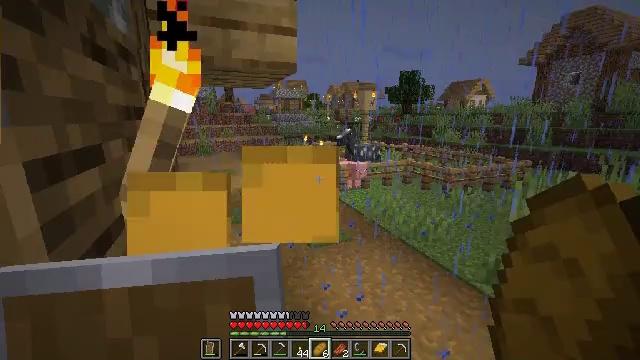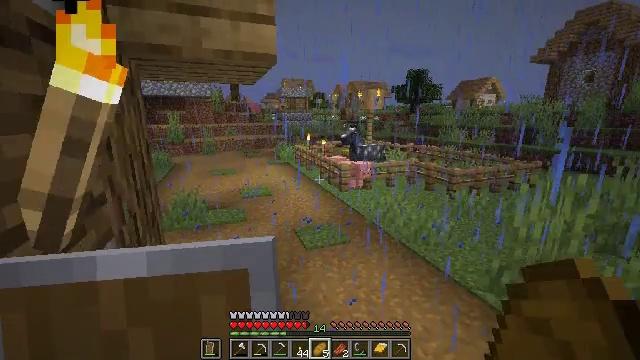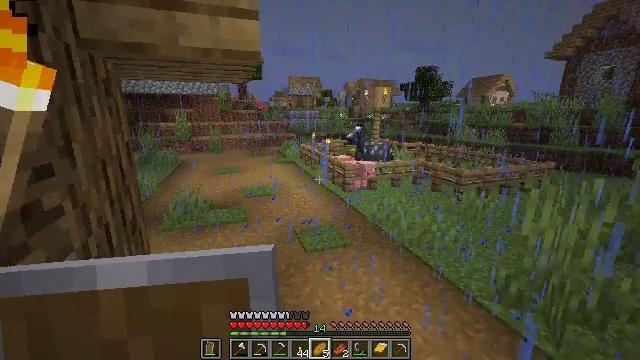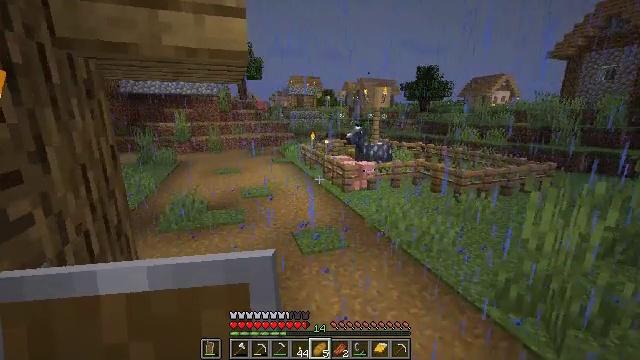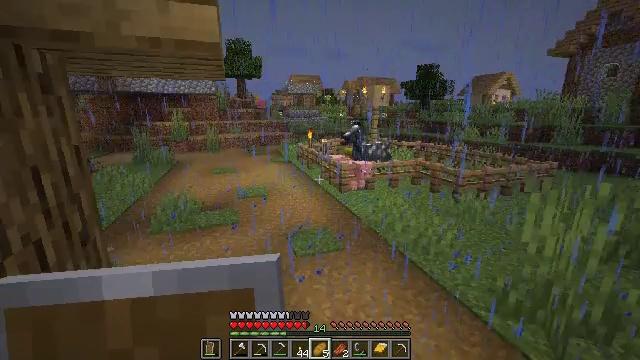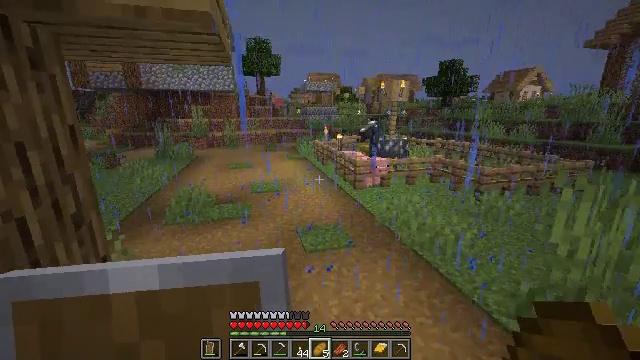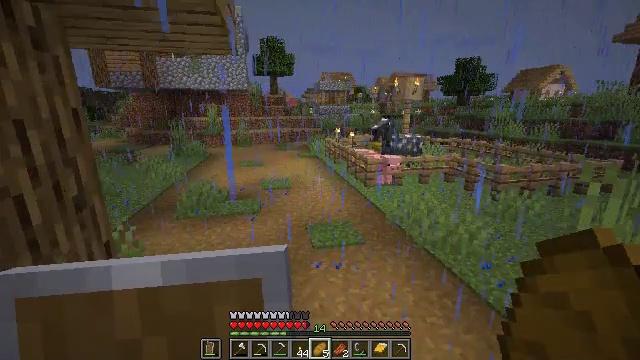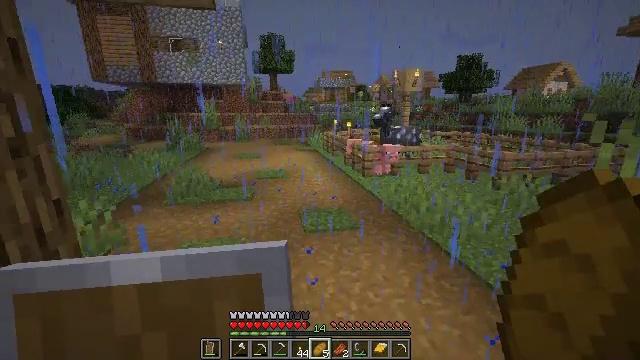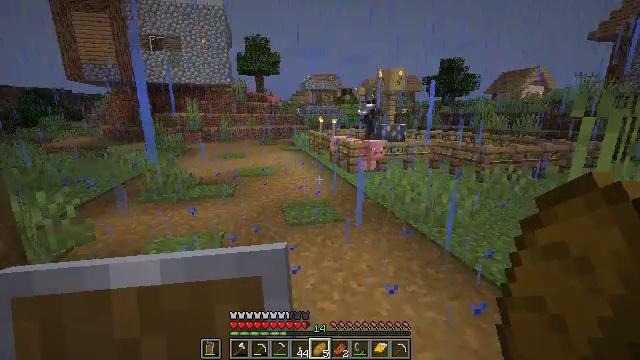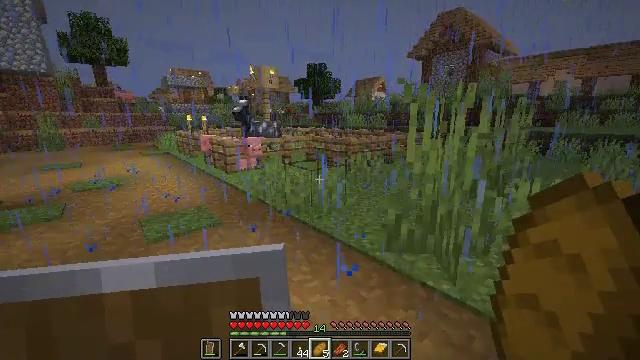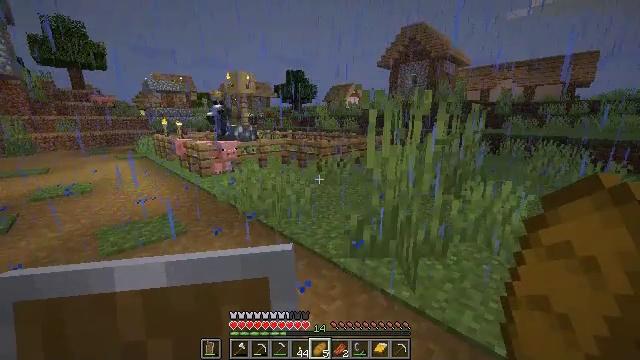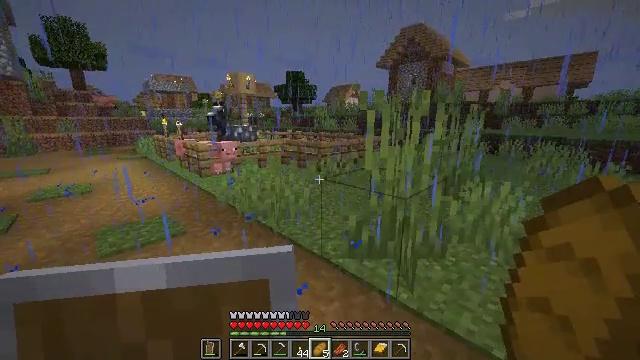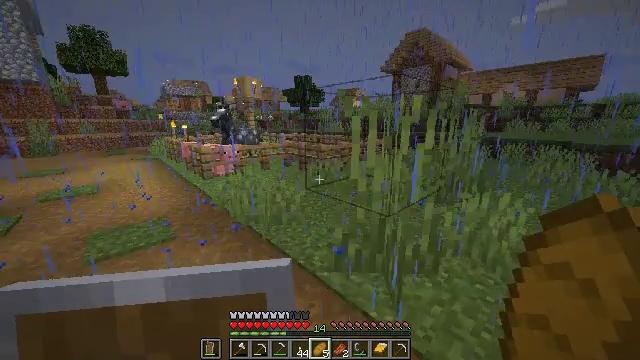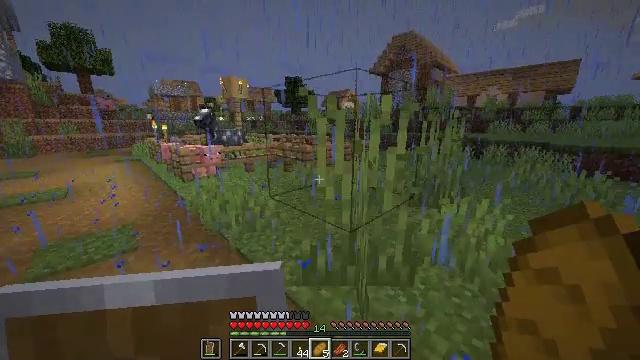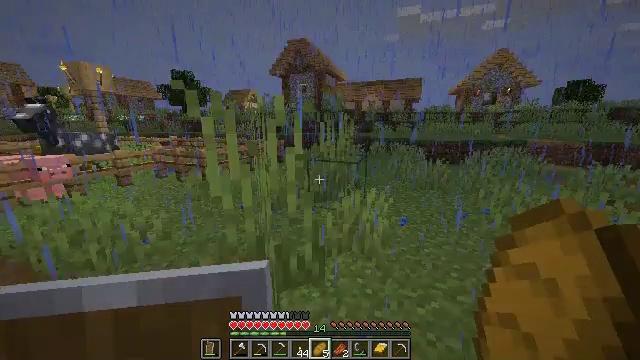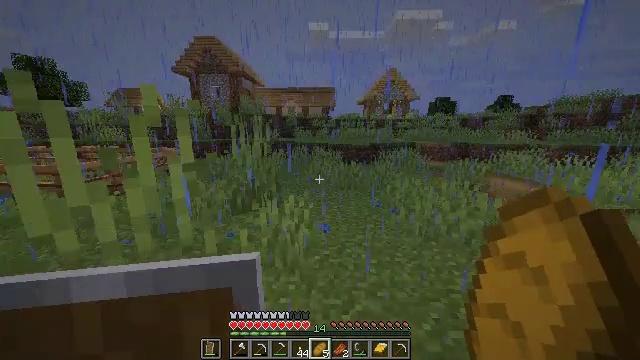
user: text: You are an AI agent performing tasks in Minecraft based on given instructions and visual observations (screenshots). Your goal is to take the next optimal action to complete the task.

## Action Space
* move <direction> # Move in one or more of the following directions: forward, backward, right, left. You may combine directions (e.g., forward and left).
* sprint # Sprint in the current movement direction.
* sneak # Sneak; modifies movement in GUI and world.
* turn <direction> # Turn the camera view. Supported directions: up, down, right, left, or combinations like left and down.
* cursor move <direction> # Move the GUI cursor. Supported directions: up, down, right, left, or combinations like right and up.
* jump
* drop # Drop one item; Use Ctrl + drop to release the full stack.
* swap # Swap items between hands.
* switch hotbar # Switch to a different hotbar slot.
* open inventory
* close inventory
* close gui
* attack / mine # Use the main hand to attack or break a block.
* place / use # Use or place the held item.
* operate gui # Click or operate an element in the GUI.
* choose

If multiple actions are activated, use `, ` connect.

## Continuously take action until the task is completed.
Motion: motion action
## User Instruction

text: Reclaim the stonecutter into your inventory.
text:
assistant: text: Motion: move forward and move right, turn left
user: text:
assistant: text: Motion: move forward and move right, turn left
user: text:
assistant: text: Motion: move forward and move right
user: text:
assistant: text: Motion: move forward and move right
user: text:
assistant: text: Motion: move forward and move right, turn left
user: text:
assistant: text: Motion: move forward and move right, turn left
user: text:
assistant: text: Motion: move forward and move right
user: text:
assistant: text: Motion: move forward and move right, turn right
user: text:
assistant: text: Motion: move forward and move right, sprint, turn right
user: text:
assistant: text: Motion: move forward and move right, sprint, turn right
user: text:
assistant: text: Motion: move forward and move right, sprint
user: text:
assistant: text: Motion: move forward and move right, sprint, turn left
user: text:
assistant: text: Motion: move forward and move right, sprint, turn right
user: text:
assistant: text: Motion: move forward and move right, sprint, turn right
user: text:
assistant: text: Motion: move forward and move right, sprint, turn right and up
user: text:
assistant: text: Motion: move forward and move right, sprint
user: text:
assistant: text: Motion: move forward and move right, sprint
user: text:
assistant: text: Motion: move forward and move right, sprint, jump
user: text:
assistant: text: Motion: move forward and move right, sprint, jump
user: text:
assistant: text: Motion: move forward and move right, sprint, jump
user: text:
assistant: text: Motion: move forward and move right, sprint, jump
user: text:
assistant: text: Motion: move forward and move right, sprint, jump
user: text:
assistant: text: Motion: move forward, sprint, jump
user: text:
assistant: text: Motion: move forward, sprint, jump
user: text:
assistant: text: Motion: move forward, sprint, jump
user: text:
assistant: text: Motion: move forward, sprint, jump
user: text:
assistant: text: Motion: move forward, sprint, turn left, jump
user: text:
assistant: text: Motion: move forward, sprint, jump
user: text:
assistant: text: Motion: move forward, sprint, jump
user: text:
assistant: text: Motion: move forward, sprint, jump